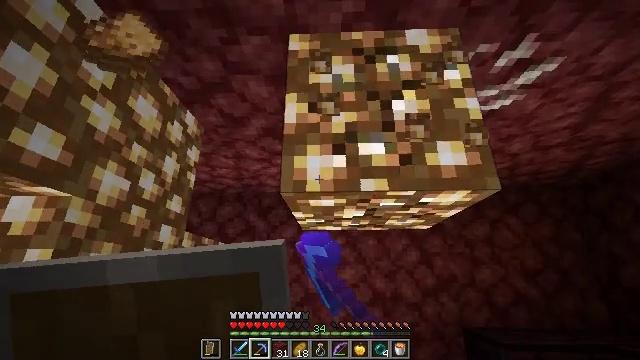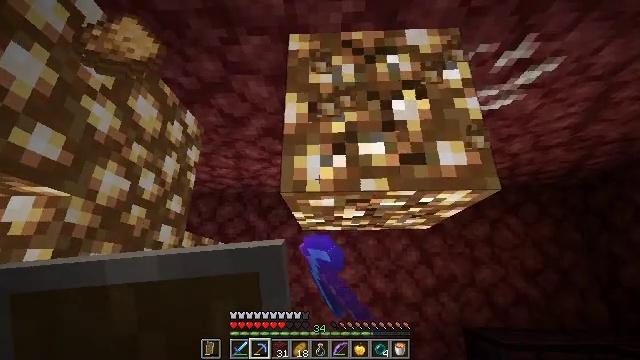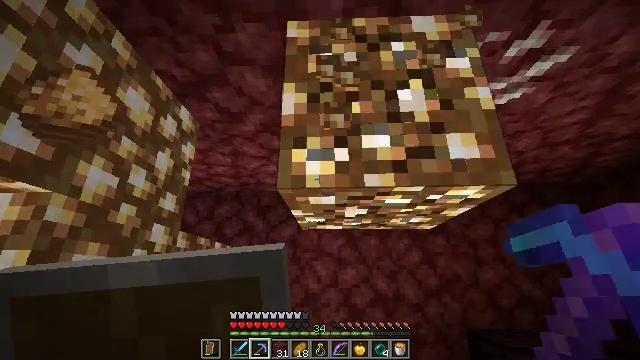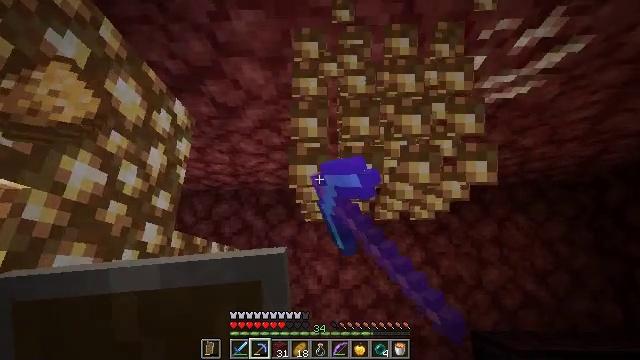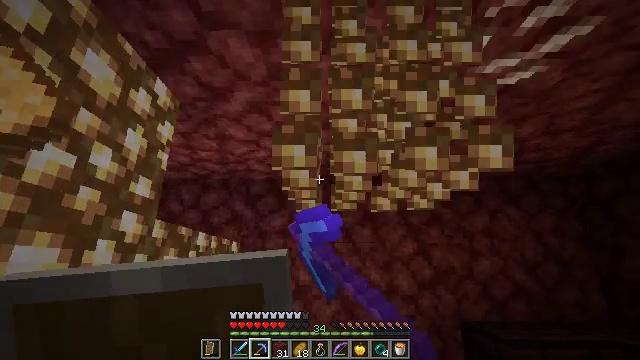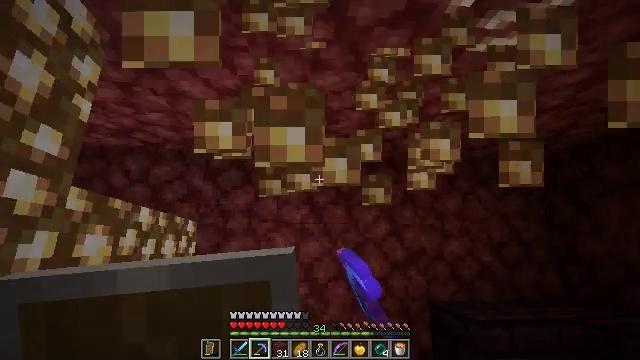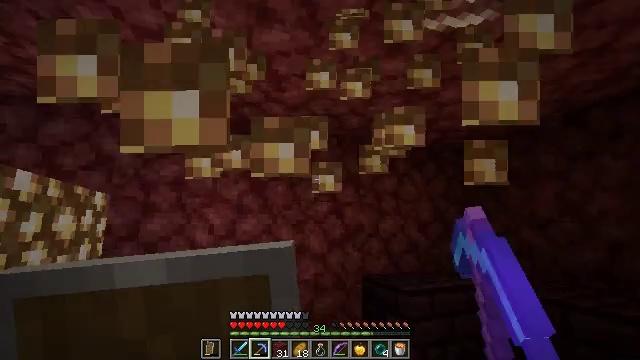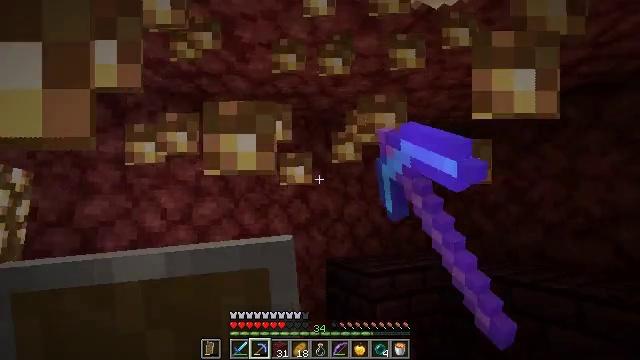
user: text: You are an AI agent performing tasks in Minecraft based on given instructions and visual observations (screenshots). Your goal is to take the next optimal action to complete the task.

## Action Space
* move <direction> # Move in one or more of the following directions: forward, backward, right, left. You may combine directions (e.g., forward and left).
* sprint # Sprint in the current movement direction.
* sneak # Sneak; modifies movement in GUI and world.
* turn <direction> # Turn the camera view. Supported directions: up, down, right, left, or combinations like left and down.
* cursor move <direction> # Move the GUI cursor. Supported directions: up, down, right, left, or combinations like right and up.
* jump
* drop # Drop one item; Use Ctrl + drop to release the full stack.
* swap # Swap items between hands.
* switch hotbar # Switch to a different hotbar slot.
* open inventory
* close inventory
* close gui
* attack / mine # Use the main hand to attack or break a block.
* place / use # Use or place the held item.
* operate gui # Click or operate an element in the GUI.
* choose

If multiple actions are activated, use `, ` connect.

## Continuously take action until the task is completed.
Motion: motion action
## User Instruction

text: Collect glowstone blocks for lighting.
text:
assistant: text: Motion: attack / mine
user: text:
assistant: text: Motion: move forward, attack / mine
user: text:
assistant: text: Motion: move forward, attack / mine
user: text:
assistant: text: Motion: move forward, turn right and down, attack / mine
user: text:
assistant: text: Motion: move forward, turn right and down, attack / mine
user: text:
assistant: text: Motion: move forward, turn right and down, attack / mine
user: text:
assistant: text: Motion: move forward, turn right and down
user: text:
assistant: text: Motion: no_op